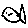
Label: fish